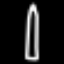
Label: pencil